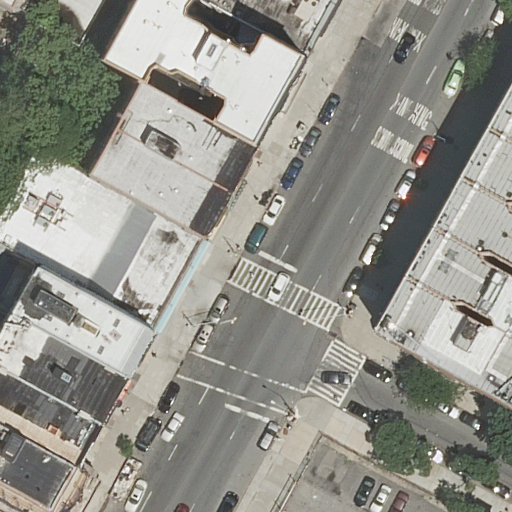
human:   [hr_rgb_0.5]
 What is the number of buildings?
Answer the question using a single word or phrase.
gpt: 15

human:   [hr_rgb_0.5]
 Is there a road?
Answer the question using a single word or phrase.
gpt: yes

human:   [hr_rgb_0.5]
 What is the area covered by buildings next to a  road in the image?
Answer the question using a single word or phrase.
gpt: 3942m2

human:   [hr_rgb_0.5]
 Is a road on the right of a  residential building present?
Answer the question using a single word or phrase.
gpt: yes

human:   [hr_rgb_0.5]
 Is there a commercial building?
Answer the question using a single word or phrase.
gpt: no

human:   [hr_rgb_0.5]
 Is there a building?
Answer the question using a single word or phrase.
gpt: yes

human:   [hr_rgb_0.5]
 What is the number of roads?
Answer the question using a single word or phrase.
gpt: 2

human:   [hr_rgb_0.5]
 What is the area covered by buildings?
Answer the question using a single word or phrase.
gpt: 3942m2

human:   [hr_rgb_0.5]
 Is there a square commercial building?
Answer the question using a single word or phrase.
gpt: no

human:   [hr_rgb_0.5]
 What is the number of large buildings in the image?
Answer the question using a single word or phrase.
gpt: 3

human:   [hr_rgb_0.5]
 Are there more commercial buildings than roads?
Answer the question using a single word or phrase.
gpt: no

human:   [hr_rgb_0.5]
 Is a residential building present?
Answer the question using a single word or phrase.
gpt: yes

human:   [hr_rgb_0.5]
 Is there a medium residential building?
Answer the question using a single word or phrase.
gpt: yes

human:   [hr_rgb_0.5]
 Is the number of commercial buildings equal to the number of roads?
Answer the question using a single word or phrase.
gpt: no

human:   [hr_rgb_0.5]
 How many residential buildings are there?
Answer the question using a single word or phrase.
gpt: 15

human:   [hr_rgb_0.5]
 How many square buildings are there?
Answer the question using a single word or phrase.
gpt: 0

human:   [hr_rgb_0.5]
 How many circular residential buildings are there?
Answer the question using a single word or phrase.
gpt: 0

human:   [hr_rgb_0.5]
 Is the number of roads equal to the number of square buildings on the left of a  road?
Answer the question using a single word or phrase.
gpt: no

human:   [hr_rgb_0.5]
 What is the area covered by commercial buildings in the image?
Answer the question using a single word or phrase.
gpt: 0m2

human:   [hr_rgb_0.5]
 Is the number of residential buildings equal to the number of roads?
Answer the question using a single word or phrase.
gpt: no

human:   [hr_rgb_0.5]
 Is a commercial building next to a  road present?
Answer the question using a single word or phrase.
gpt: no

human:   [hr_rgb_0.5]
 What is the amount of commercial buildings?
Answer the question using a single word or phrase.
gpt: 0

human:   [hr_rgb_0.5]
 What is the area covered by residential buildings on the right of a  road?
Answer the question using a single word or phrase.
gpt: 856m2

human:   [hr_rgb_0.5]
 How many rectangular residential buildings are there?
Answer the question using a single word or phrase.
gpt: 10

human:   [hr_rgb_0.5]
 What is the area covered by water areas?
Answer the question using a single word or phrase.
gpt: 0m2

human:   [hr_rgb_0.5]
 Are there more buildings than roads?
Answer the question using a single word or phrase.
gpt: yes

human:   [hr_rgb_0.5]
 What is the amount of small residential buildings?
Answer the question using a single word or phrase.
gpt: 4

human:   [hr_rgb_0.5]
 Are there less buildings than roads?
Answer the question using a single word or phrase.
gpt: no

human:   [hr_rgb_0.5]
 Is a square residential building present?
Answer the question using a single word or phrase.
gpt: no

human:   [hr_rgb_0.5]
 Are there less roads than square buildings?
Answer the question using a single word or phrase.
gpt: no

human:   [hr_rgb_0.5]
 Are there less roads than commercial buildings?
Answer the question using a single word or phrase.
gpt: no

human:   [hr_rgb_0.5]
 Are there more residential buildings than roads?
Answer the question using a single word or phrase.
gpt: yes

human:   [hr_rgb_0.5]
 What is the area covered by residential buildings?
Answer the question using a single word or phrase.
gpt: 3942m2

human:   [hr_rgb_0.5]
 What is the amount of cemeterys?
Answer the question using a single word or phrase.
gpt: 0

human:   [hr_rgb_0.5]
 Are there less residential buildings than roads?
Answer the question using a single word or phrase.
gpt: no

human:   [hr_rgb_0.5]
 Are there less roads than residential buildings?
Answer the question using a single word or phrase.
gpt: yes

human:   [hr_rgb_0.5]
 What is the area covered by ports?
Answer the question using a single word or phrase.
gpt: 0m2

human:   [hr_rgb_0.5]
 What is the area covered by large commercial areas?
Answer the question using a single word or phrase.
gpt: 0m2

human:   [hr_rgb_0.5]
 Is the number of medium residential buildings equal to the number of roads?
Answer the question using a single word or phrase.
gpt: no

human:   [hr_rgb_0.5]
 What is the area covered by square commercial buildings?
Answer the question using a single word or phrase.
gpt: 0m2

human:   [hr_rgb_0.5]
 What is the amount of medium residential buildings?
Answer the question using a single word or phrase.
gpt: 8

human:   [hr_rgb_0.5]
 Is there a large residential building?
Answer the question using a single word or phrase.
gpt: yes

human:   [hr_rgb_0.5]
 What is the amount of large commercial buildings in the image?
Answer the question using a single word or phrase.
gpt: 0

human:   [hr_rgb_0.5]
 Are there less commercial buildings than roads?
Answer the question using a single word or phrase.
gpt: yes

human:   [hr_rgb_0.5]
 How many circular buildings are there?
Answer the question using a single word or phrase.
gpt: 0

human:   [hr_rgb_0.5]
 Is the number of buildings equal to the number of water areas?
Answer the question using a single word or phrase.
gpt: no

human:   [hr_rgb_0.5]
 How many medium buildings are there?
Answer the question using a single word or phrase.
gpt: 8

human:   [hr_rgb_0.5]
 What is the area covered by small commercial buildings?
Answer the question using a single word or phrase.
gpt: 0m2

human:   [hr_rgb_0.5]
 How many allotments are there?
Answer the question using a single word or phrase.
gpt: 0

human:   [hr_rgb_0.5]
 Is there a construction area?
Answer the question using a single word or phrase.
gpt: no

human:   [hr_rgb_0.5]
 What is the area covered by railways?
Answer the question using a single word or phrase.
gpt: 0m2

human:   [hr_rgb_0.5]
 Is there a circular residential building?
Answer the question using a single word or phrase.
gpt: no

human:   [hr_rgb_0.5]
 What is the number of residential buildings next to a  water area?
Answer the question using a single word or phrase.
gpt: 0

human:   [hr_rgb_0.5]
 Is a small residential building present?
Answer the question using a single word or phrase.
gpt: yes

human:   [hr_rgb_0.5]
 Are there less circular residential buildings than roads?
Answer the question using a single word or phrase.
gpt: yes

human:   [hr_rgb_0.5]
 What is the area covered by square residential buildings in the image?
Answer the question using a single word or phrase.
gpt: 0m2

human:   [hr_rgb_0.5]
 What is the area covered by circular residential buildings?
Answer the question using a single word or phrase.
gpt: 0m2

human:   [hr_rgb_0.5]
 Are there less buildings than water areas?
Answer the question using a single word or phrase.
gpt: no

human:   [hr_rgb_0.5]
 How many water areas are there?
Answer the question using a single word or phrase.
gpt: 0

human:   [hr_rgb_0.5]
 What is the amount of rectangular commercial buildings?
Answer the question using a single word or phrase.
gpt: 0

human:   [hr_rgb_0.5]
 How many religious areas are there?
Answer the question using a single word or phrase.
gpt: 0

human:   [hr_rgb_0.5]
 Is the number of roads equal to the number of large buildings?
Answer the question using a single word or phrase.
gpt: no

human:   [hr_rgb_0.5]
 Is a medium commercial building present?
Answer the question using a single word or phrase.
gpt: no

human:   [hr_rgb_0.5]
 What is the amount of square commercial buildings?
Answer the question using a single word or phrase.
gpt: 0